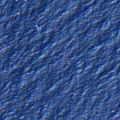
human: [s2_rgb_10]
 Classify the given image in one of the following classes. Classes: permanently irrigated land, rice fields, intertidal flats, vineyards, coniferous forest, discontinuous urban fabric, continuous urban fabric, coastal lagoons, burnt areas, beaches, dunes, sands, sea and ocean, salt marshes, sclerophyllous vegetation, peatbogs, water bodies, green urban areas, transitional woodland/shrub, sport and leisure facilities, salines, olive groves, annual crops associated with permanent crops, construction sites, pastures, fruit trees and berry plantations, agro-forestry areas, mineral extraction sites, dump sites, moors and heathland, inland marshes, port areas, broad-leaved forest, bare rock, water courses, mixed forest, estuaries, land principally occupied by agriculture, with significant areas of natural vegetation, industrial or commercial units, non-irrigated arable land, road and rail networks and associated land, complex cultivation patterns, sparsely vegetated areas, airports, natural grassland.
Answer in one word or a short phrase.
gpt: sea and ocean